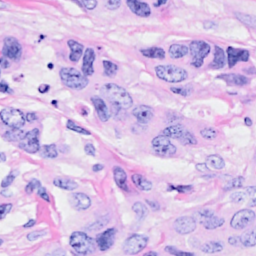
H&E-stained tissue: Breast